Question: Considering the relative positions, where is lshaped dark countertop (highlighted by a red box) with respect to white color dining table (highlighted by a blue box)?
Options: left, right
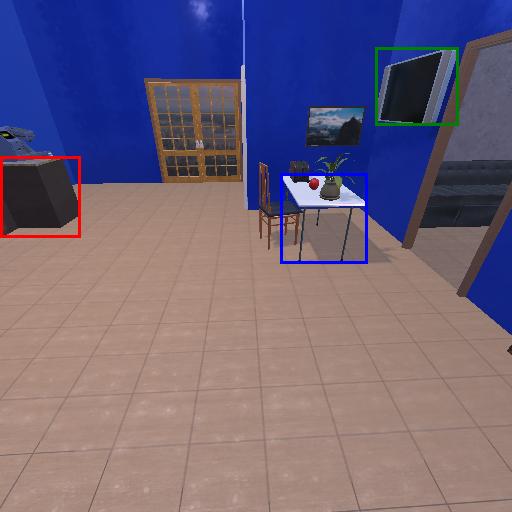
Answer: left